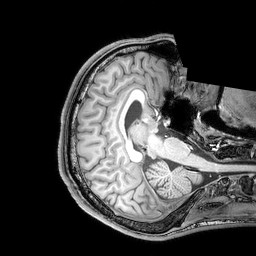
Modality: T1w
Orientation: axial
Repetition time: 0.00828 s
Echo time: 0.00388 s